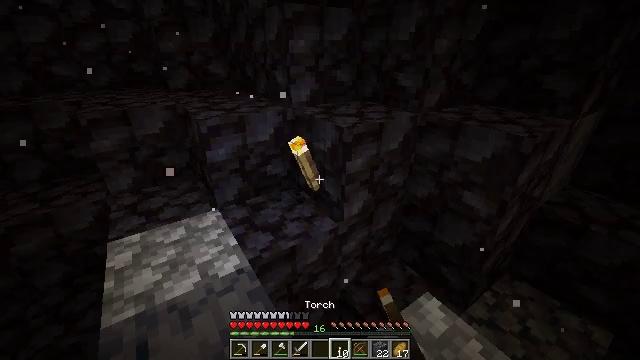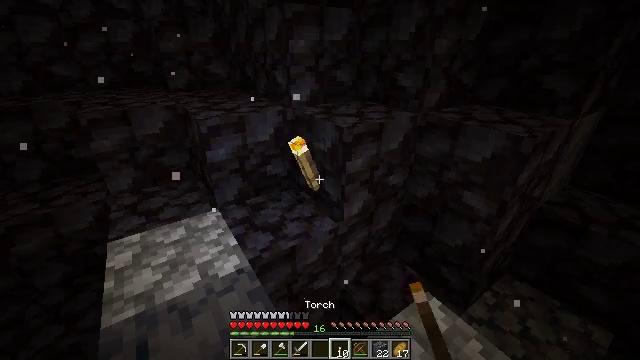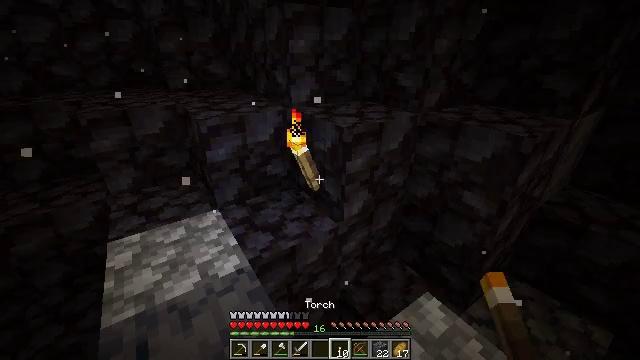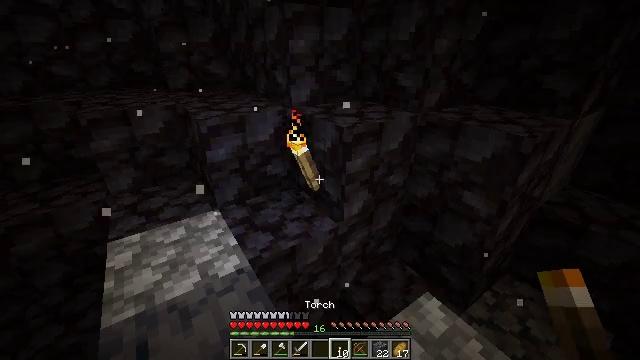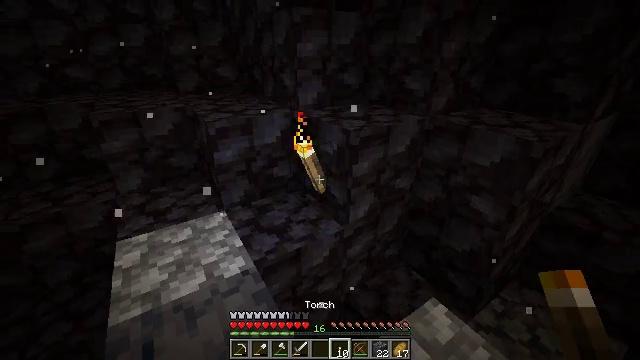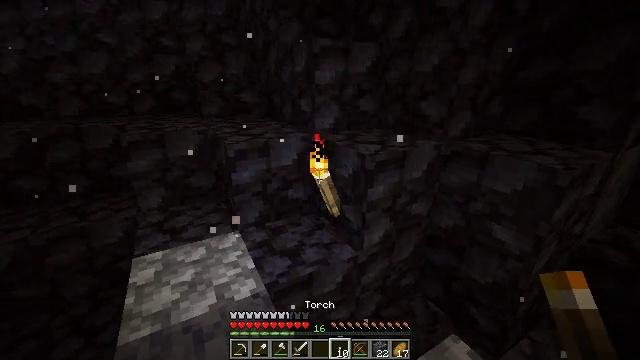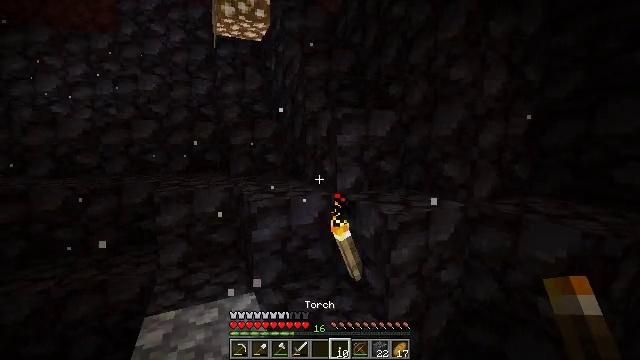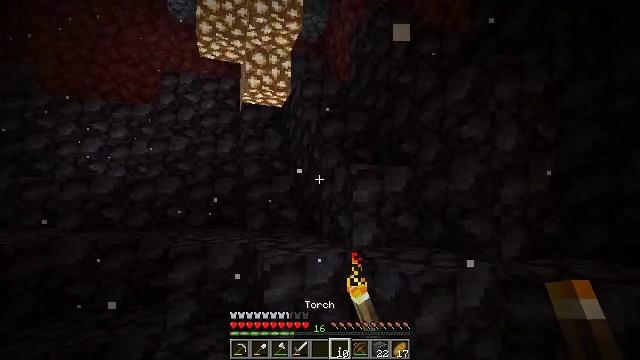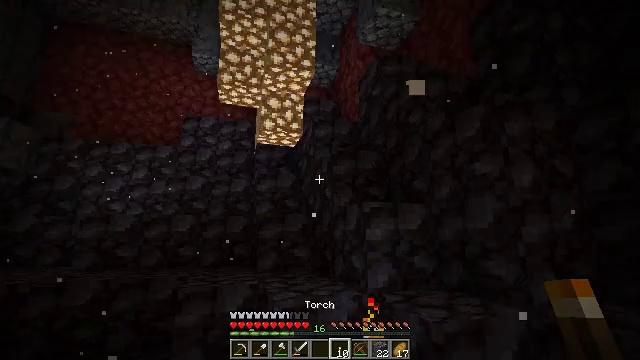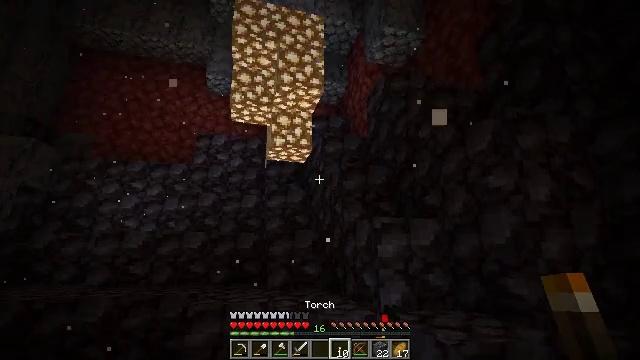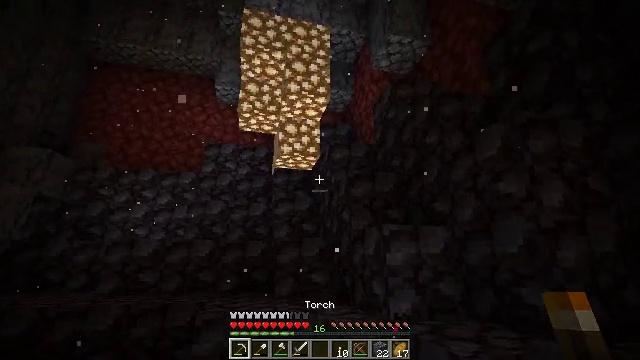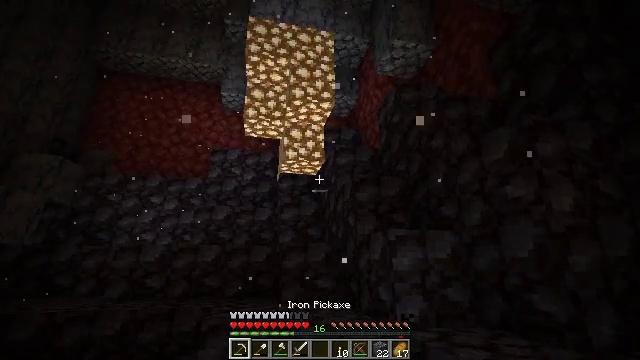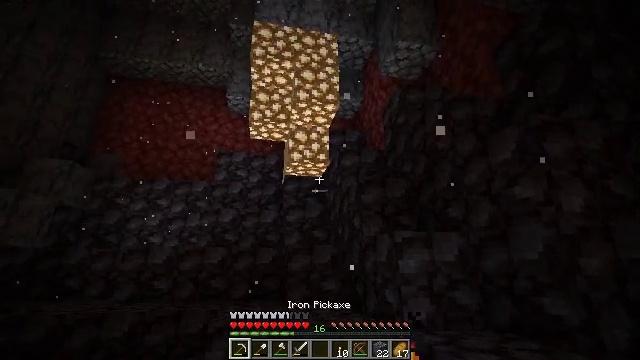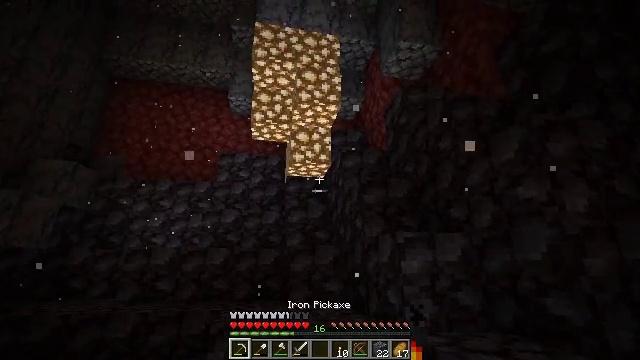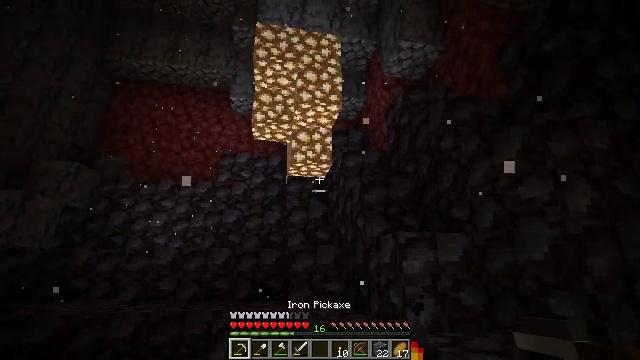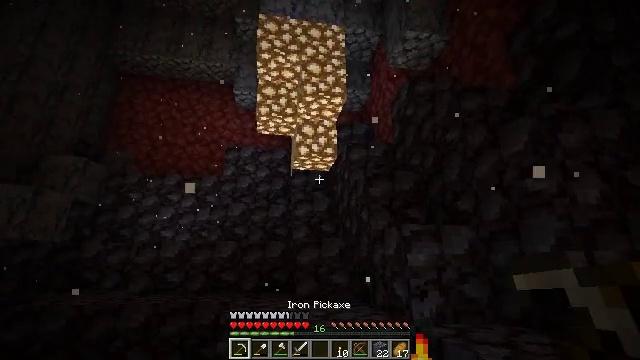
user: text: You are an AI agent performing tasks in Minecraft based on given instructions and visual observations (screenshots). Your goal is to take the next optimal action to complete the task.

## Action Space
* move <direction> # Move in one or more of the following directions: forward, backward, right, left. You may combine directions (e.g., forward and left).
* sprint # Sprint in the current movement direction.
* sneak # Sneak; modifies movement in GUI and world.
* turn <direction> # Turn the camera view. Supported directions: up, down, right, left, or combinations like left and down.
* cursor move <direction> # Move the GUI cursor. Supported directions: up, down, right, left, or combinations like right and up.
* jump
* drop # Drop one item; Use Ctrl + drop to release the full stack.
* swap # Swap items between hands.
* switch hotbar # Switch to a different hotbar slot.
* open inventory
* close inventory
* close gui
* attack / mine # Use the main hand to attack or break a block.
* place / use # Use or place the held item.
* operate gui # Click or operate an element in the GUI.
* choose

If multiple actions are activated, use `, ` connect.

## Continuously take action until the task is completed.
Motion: motion action
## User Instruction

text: Smash the glowstone with a tool.
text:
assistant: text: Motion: no_op
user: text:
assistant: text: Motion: no_op
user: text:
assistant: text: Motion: no_op
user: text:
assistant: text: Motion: turn left
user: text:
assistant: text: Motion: turn left and up
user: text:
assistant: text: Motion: turn left and up
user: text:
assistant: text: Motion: turn left and up
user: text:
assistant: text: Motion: turn left and up
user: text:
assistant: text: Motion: turn left and up
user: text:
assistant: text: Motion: turn left and up, switch to hotbar 1
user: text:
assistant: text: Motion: turn left and up, switch to hotbar 1
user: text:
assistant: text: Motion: turn left, switch to hotbar 1
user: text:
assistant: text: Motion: switch to hotbar 1
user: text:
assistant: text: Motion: no_op
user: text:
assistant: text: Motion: turn left and down
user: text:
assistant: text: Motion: turn left and down
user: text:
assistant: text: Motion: turn left and down
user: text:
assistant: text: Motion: turn left and down
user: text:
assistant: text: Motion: turn down
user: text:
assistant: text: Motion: turn down
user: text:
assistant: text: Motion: turn down
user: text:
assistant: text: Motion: move forward
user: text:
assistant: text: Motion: move forward
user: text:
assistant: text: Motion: move forward
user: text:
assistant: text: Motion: move forward, turn up
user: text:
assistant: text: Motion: move forward, turn up
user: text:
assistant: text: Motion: move forward, turn right and up
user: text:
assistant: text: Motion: move forward, turn right and up
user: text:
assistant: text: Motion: move forward
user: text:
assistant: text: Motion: no_op